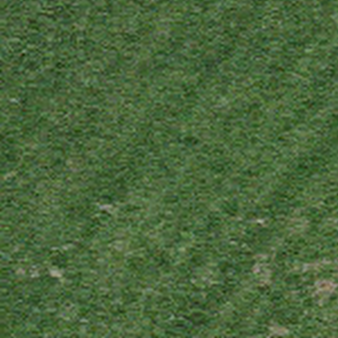
Label: other